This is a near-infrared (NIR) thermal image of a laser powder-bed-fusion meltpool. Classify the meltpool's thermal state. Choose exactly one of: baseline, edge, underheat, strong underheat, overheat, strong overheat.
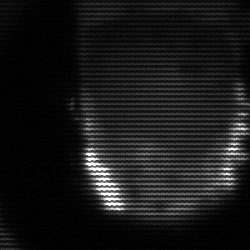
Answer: baseline